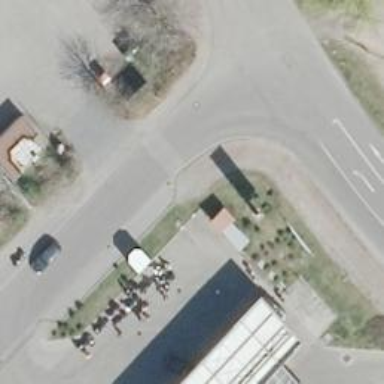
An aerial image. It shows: Service road leading to fuel station.